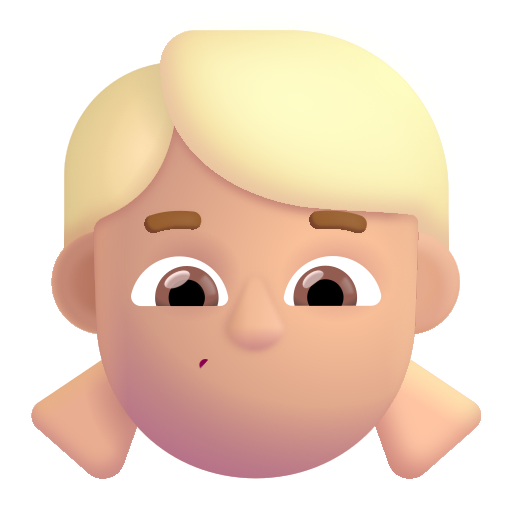
girl color  light